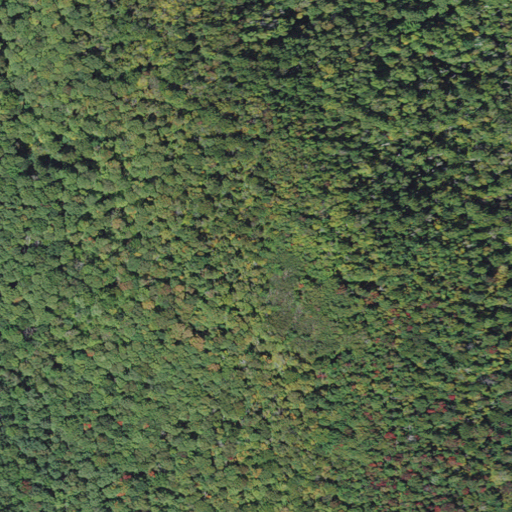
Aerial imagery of mountain in Vermont named Hogback Mountain containing deciduous forest, mixed forest, and evergreen forest